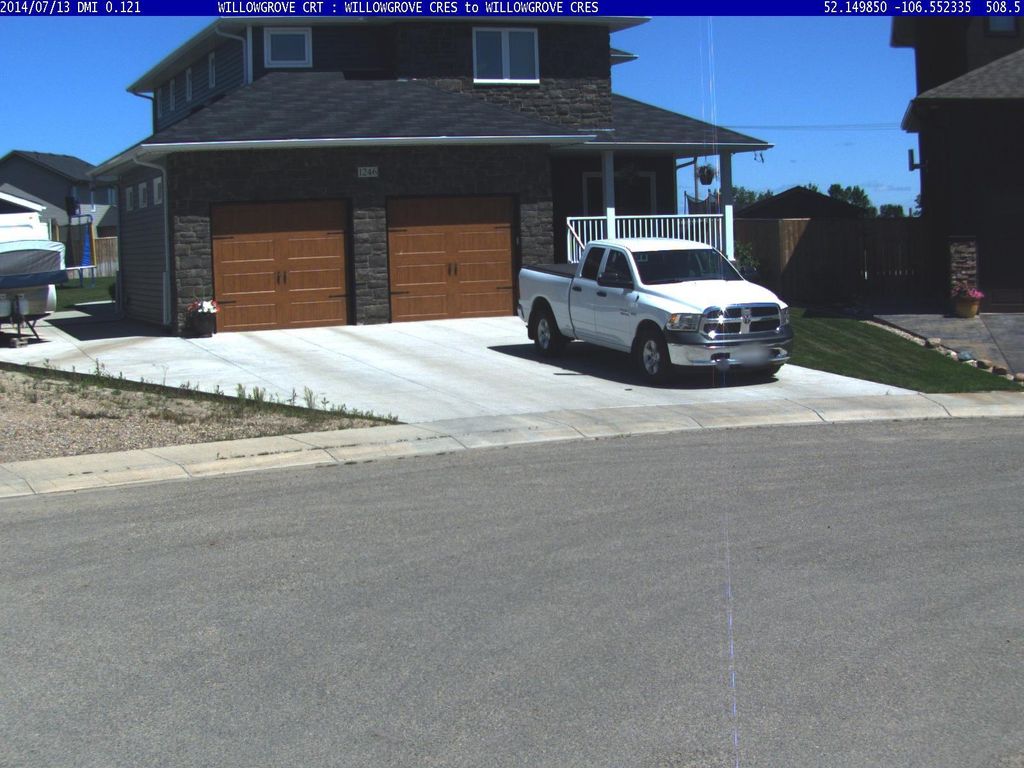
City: saskatoon